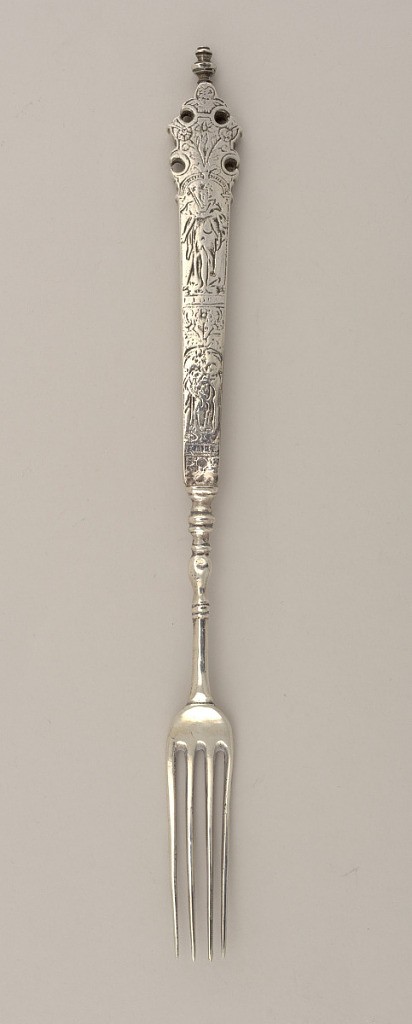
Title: Fork with Ornately Engraved Handle
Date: ca. 1621
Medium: silver
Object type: fork
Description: Four slightly curved, pointed tines, sloping shoulders and long baluster neck. Tapered handle with flat sides, open scrolls at the top. Engraved figural designs: two figures on front and back, one holding cross, wear making figures unidentifiable. Illegible inscriptions below each figure.